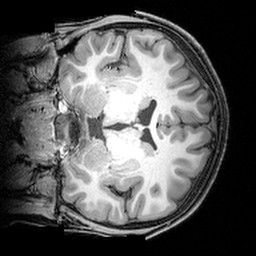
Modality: T1w
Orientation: coronal
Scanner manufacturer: siemens
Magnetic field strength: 3 T
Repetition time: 1.9 s
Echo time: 0.00397 s